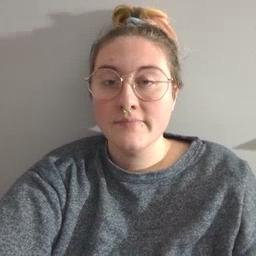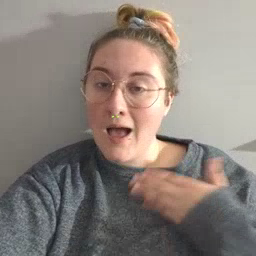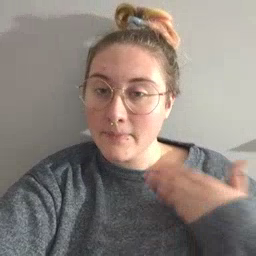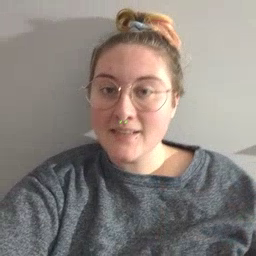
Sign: happy